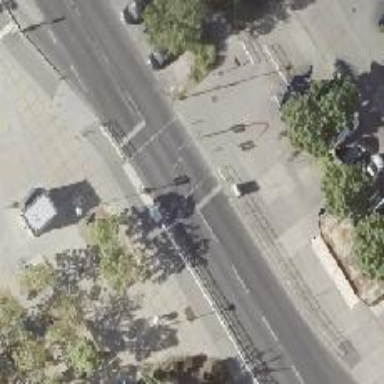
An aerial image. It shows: Crossing with traffic signals.